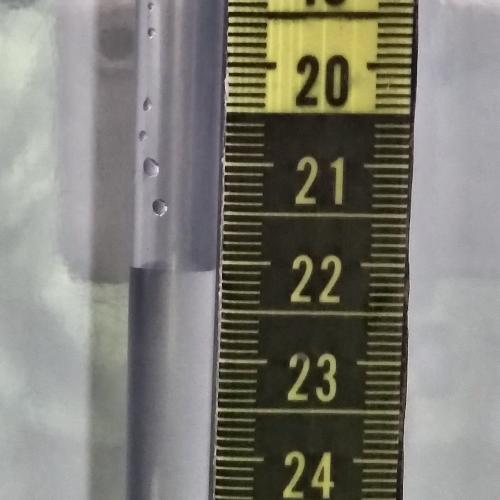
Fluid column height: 22.1 cm